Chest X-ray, PA view. Patient: 24 years old, sex F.
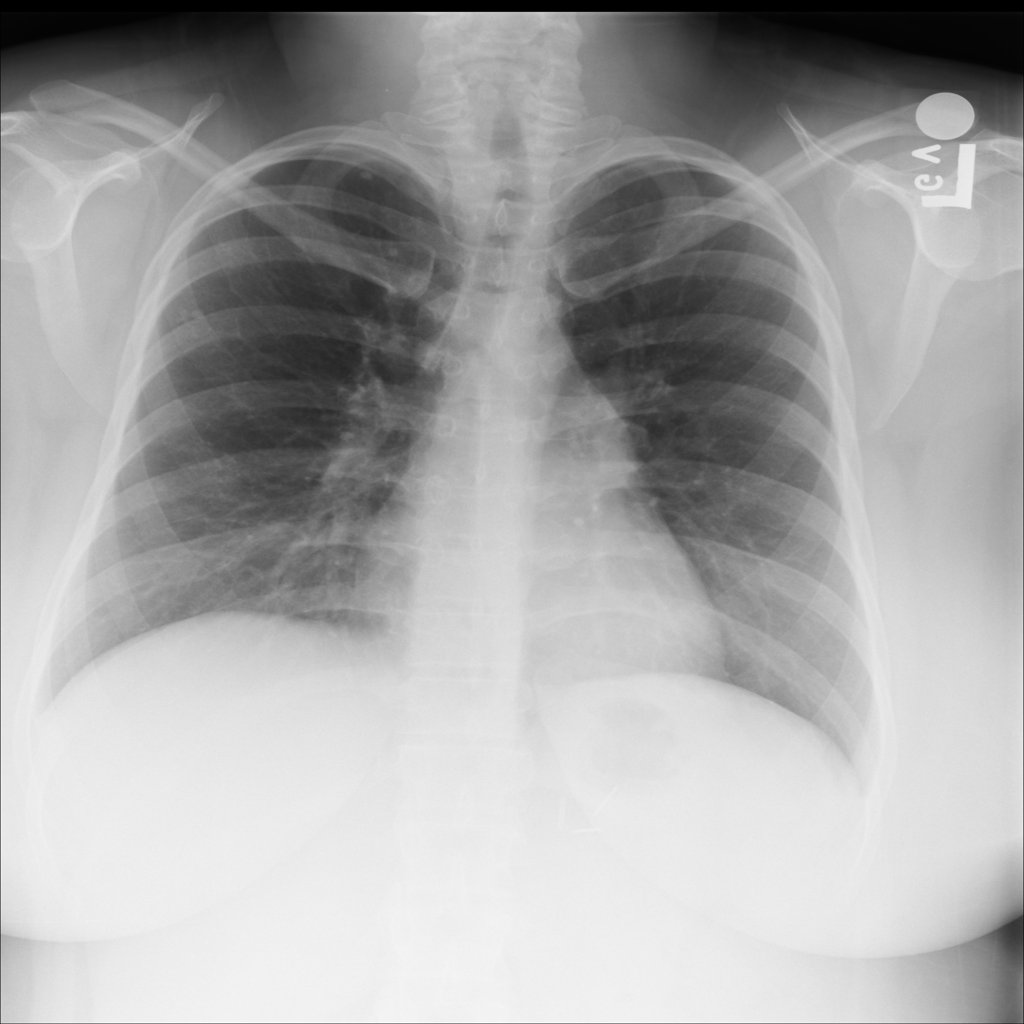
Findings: No Finding